Interaction volume radius: 5 \u00c5
Interaction volume height: 20 \u00c5
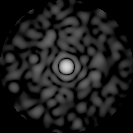
Disorder parameter: 0.7942